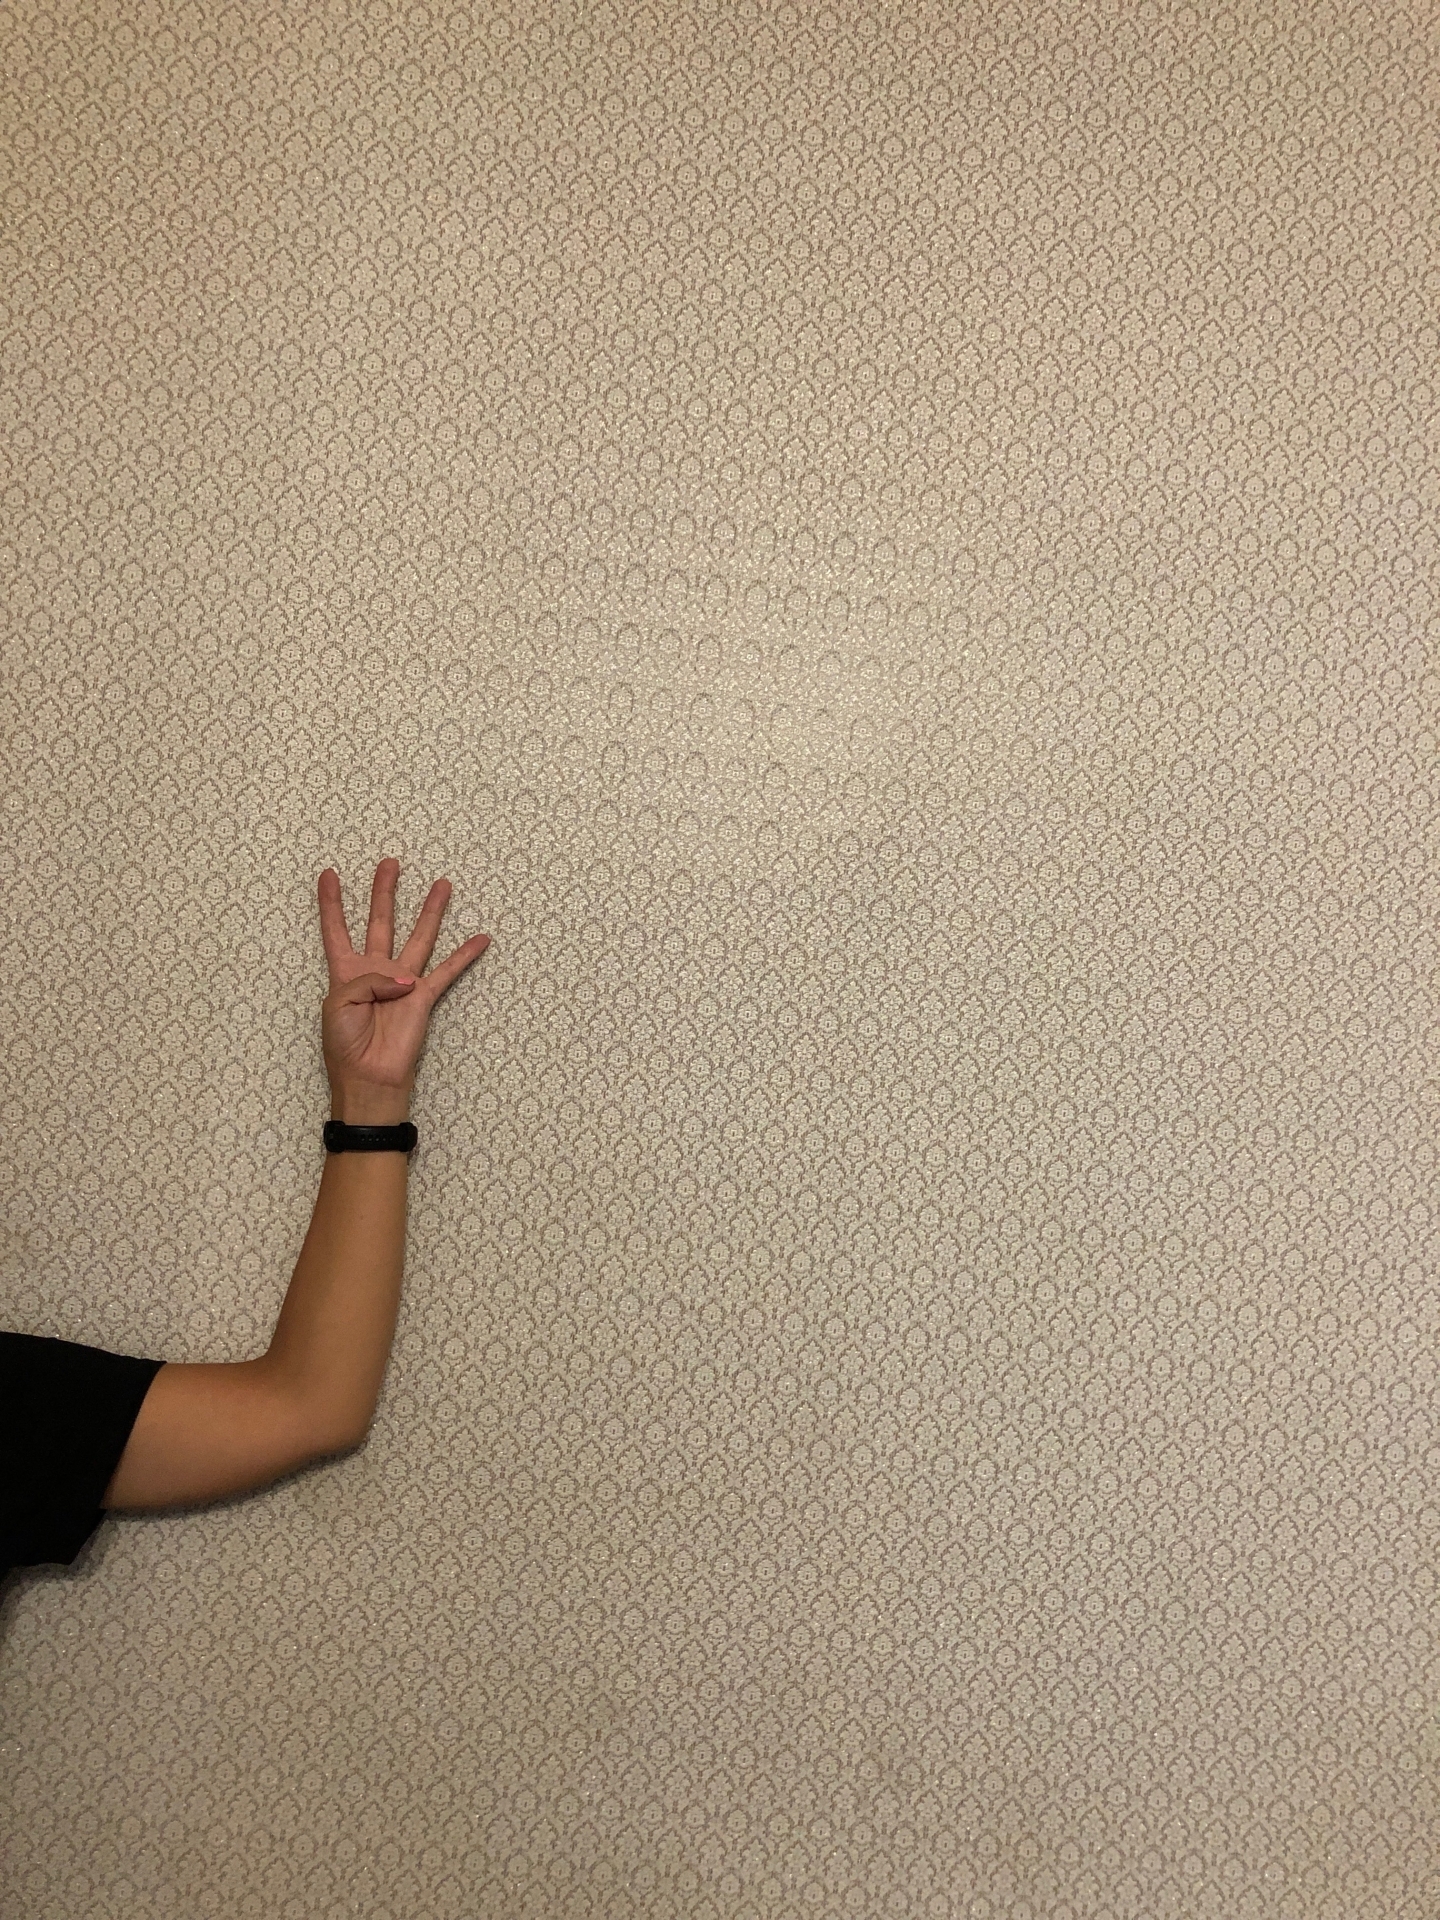
Label: clear